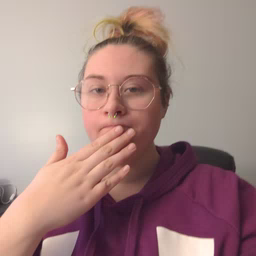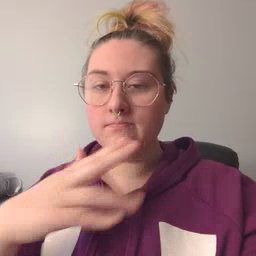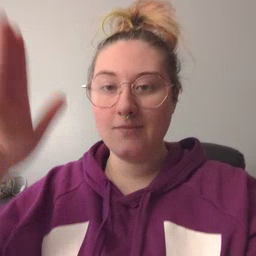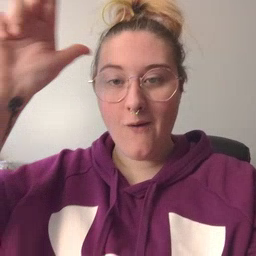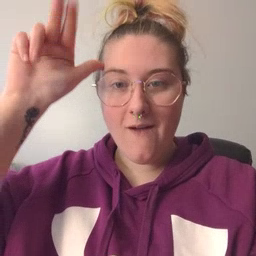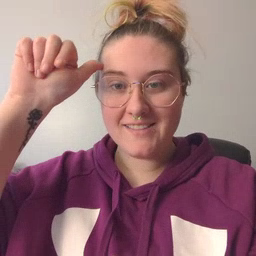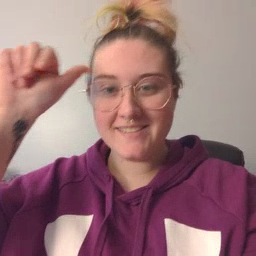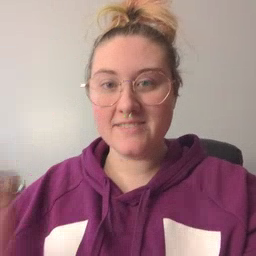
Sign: horse